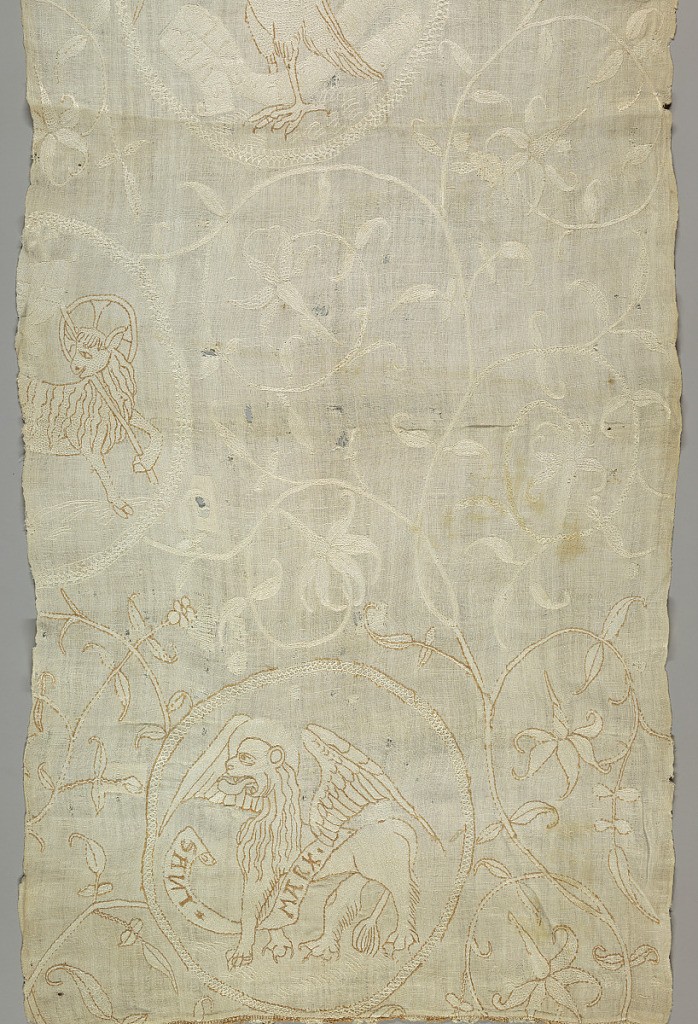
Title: Panel fragment
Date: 1550–1600
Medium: cotton on linen Technique: couching for linear outlines and dense areas, chevron stitch on parallel straight stitches, buttonhole filling in the manner of simple looping, an interlaced combination of buttonhole or looped stitches, chain and ladder chain, herringbone stitches on plain weave
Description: Design of foliated scrolls and roundels with the symbols of the four apostles. One roundel shows a lion and the words: "Sant Mark." Two other roundels (incomplete) show portions of the Eagle (St. Mathew) and Ox (St. Luke). A very small part of a brown and white fringe remains at the bottom.